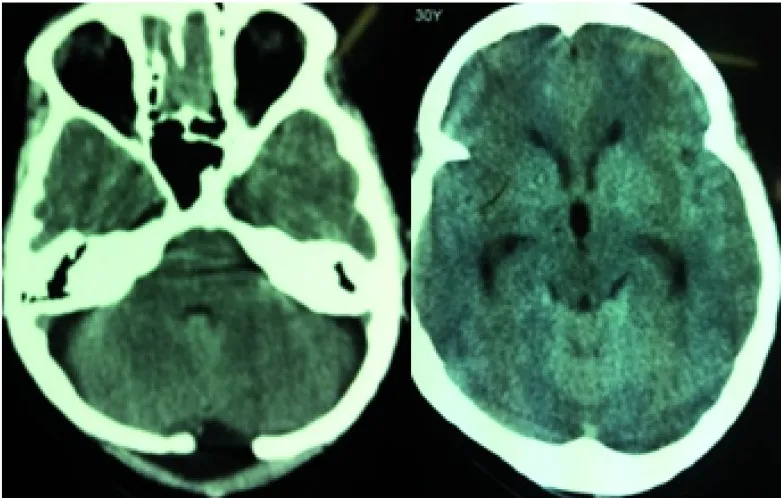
Infratentorial EAFC and evolving triventricular hydrocephalus.
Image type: radiology (ct)